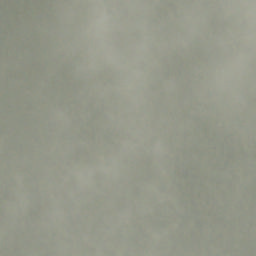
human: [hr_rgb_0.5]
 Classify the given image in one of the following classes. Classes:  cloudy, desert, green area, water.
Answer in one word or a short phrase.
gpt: cloudy